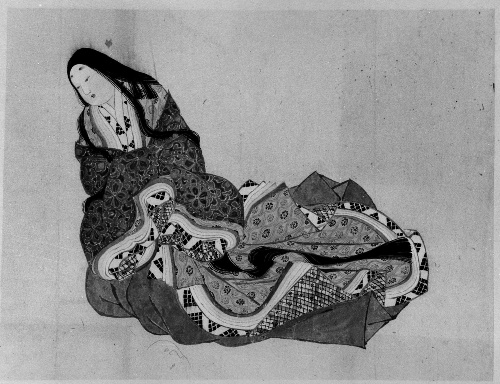
Artist: Katsushika Hokusai
Artist bio: Japanese, Tokyo (Edo) 1760–1849 Tokyo (Edo)
Date: 18th–19th century
Object type: Painting
Classification: Paintings
Medium: Ink and color on paper
Culture: Japan
Period: Edo period (1615–1868)
Dimensions: 7 9/16 x 10 1/4 in. (19.2 x 26 cm)
Department: Asian Art
Credit line: Gift of Annette Young, in memory of her brother, Innis Young, 1956
Accession year: 1956
Repository: Metropolitan Museum of Art, New York, NY
Tags: Women